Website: lowes
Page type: customer-info-address
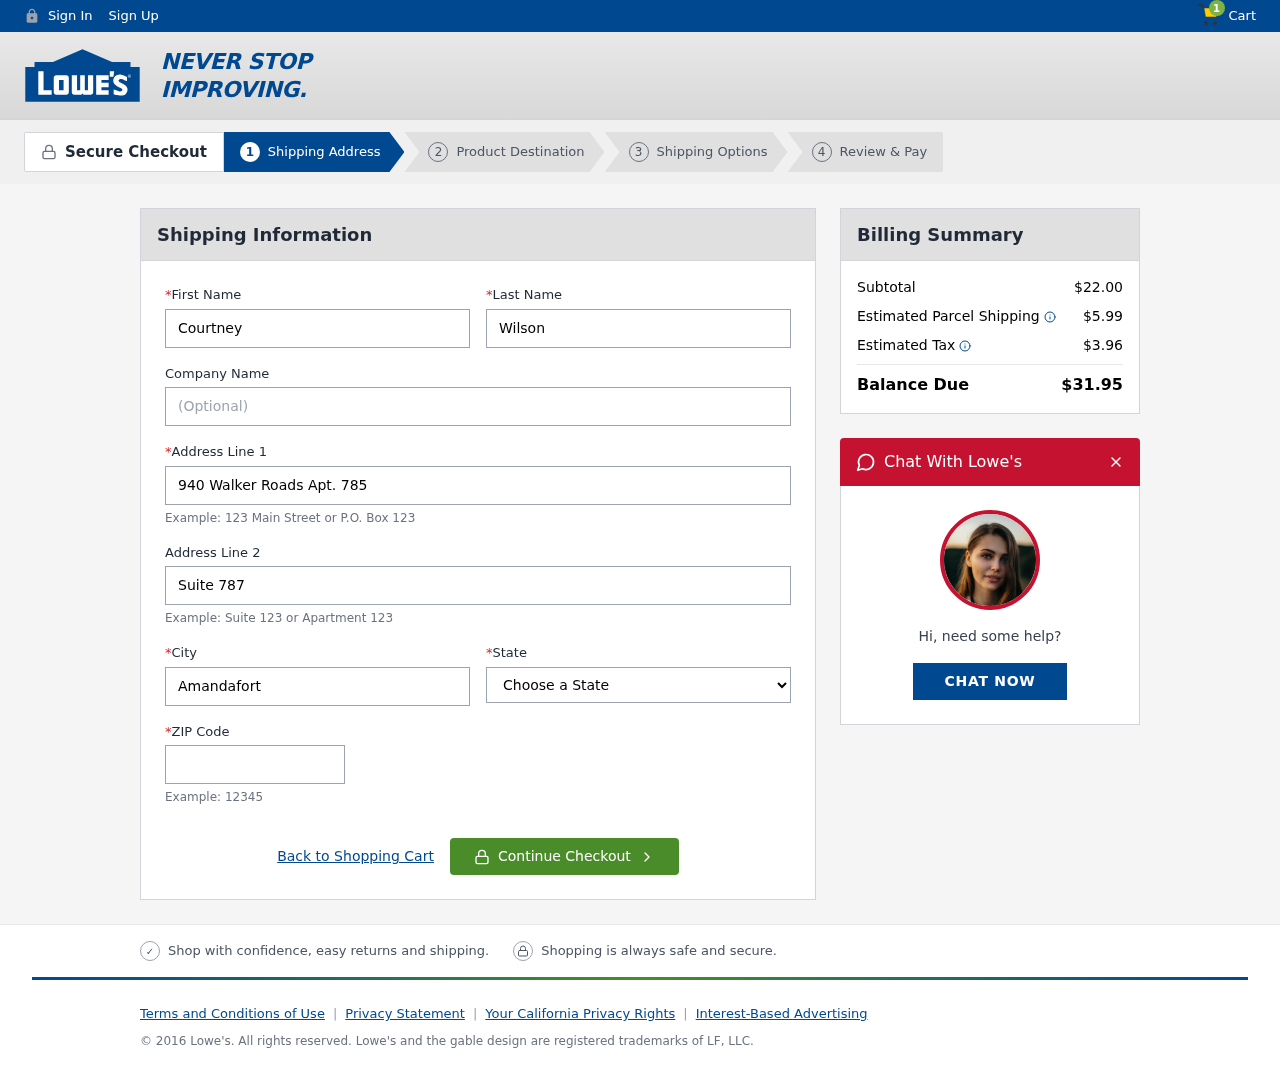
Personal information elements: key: PII_CITY
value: Amandafort
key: PII_FIRSTNAME
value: Courtney
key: PII_LASTNAME
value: Wilson
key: PII_POSTCODE
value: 23193
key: PII_STATE
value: North Dakota
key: PII_STREET
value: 940 Walker Roads Apt. 785
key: PII_STREET2
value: Suite 787
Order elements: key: ORDER_NUM_ITEMS
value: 1
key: ORDER_SUBTOTAL
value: $22.00
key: ORDER_SHIPPING_COST
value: $5.99
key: ORDER_TAX
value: $3.96
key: ORDER_TOTAL
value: $31.95